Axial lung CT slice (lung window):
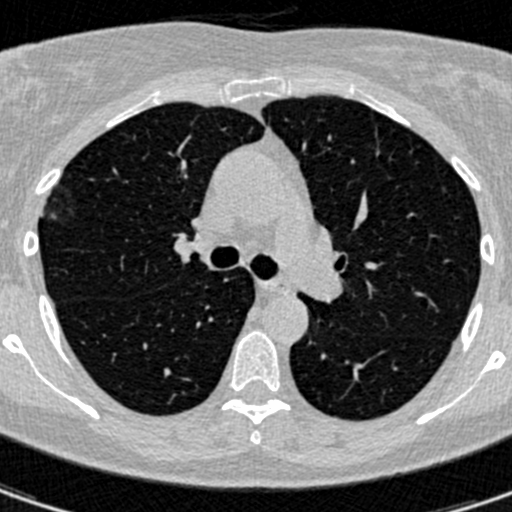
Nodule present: no